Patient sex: M
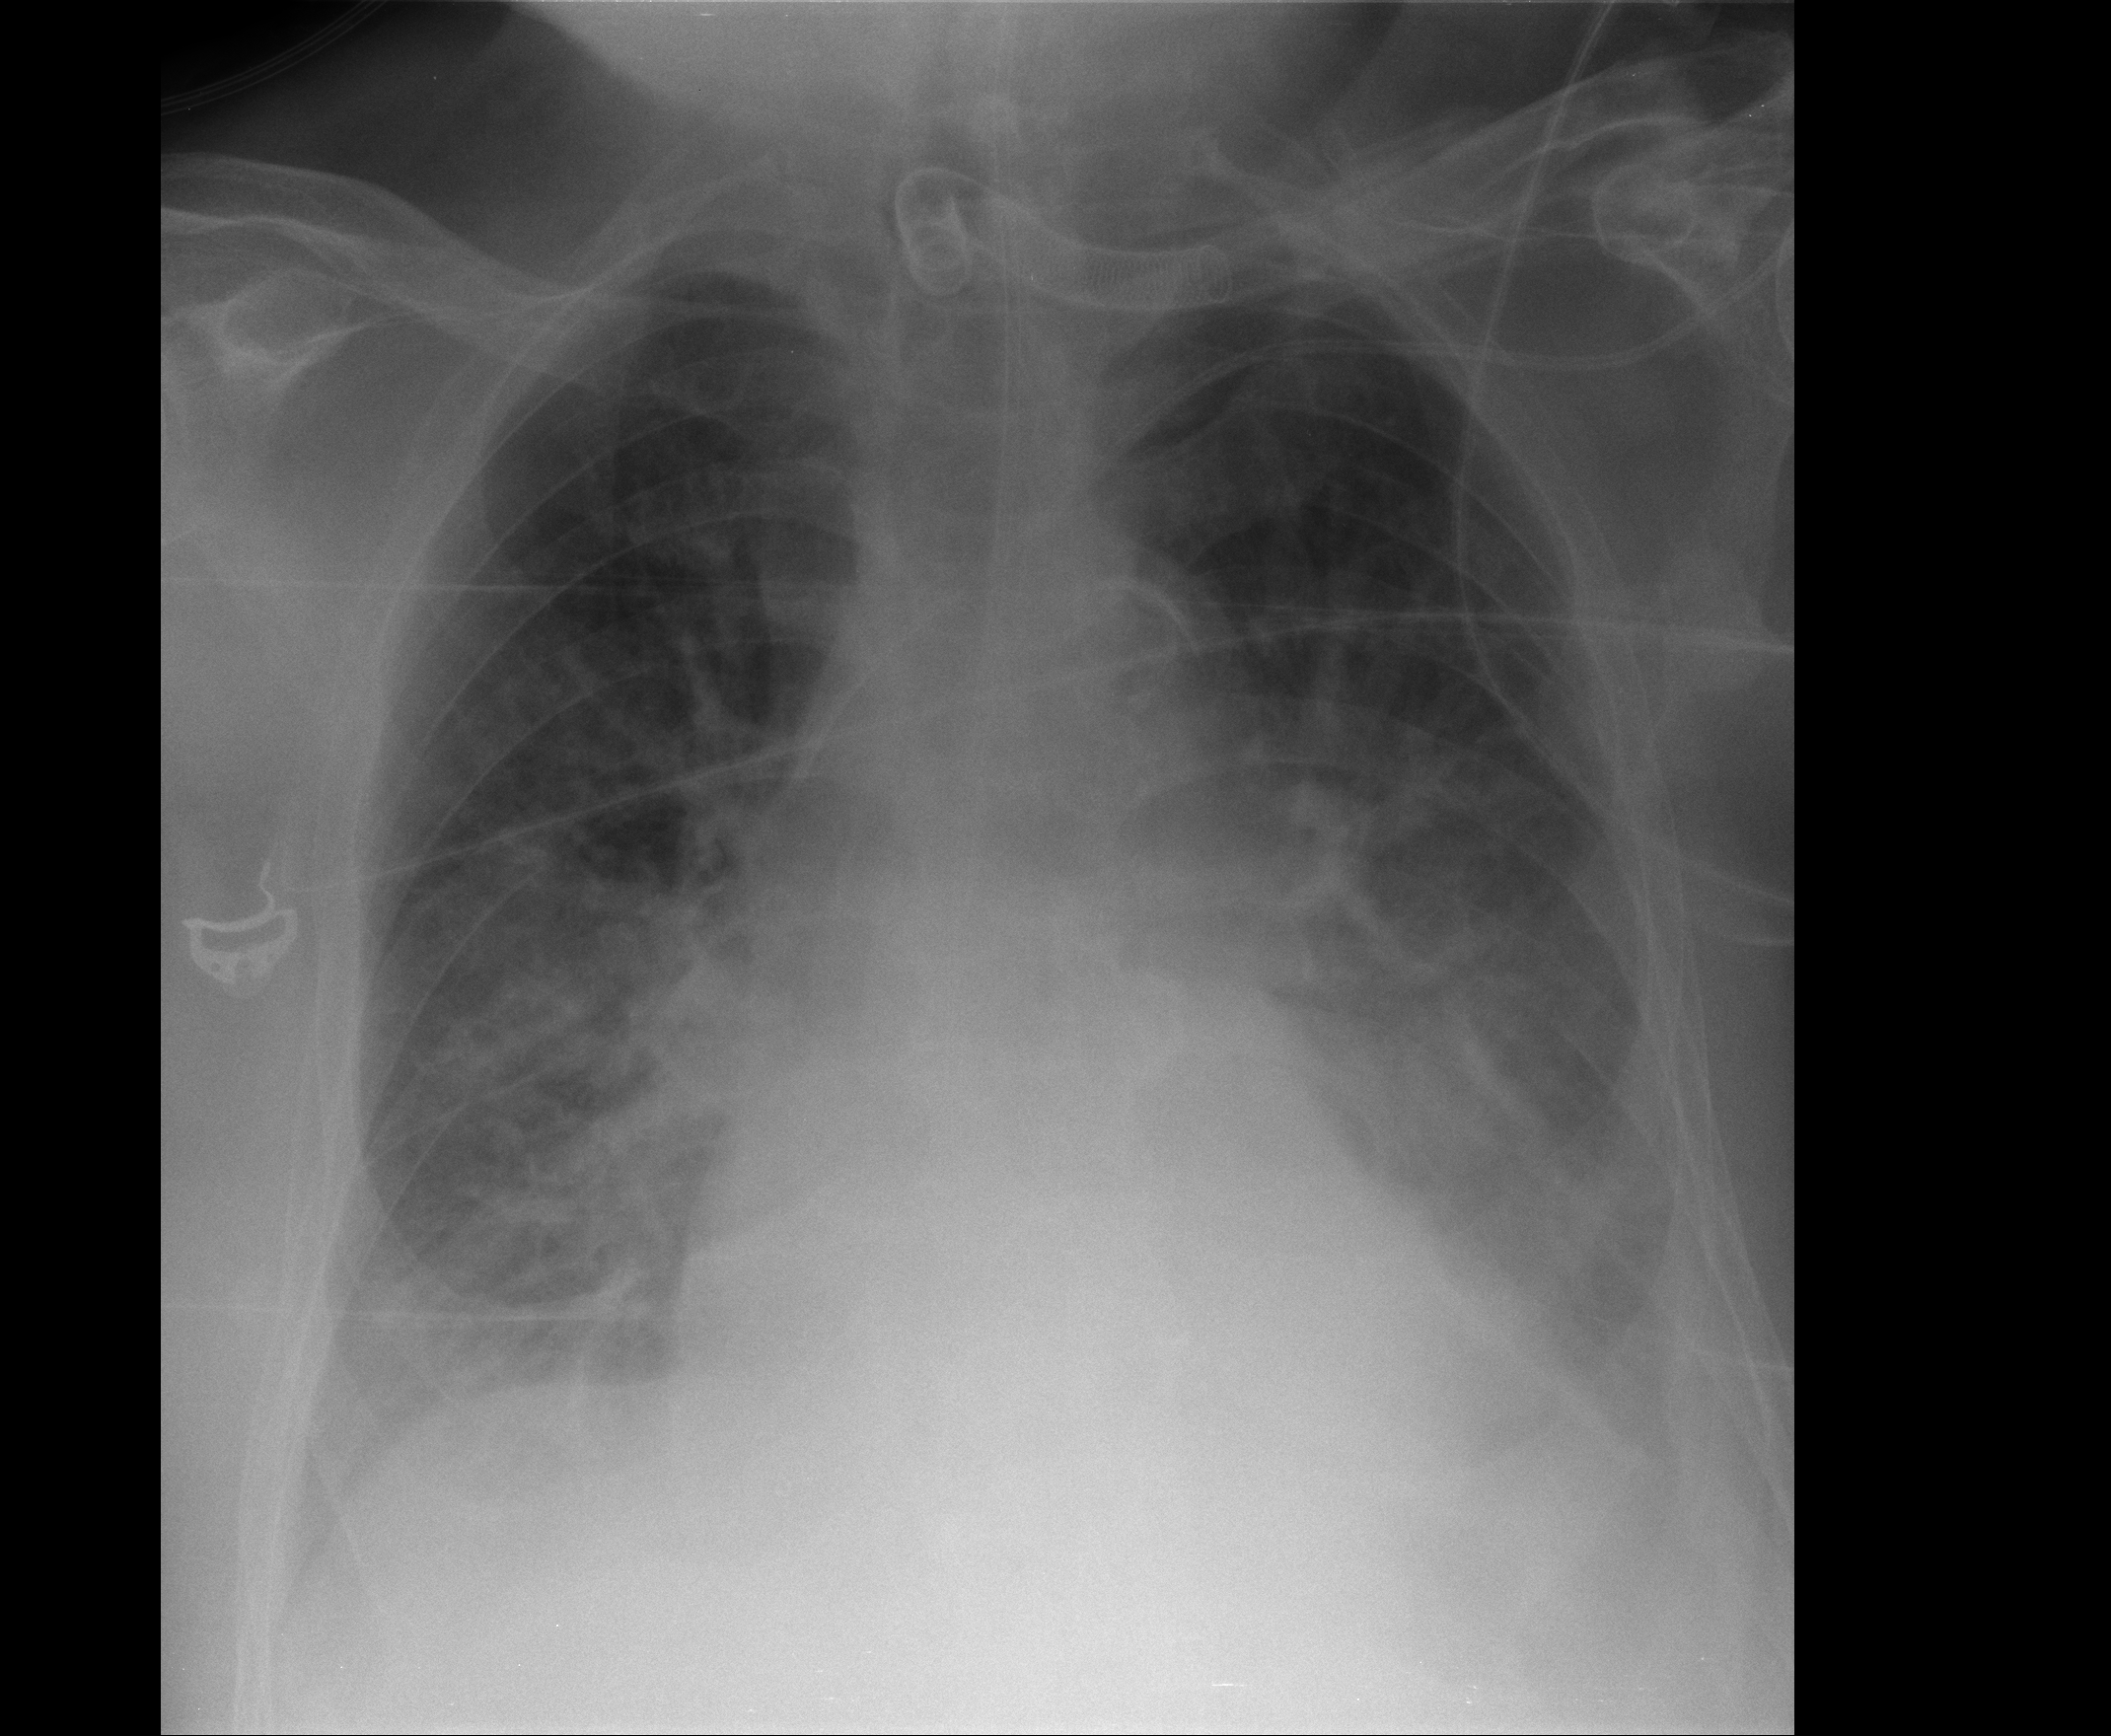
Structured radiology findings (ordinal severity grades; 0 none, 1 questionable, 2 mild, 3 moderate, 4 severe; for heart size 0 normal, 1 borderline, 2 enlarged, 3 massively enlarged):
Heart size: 1
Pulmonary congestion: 2
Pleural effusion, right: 2
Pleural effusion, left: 3
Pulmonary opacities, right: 2
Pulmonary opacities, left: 2
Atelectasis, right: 2
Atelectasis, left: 2